Question: How do I get rid of the grey background in the plot below made using foll command in python matplotlib
'''
ax.bar(x_axis,bar_val,yerr=err_val,linewidth=0,width=0.2)
'''

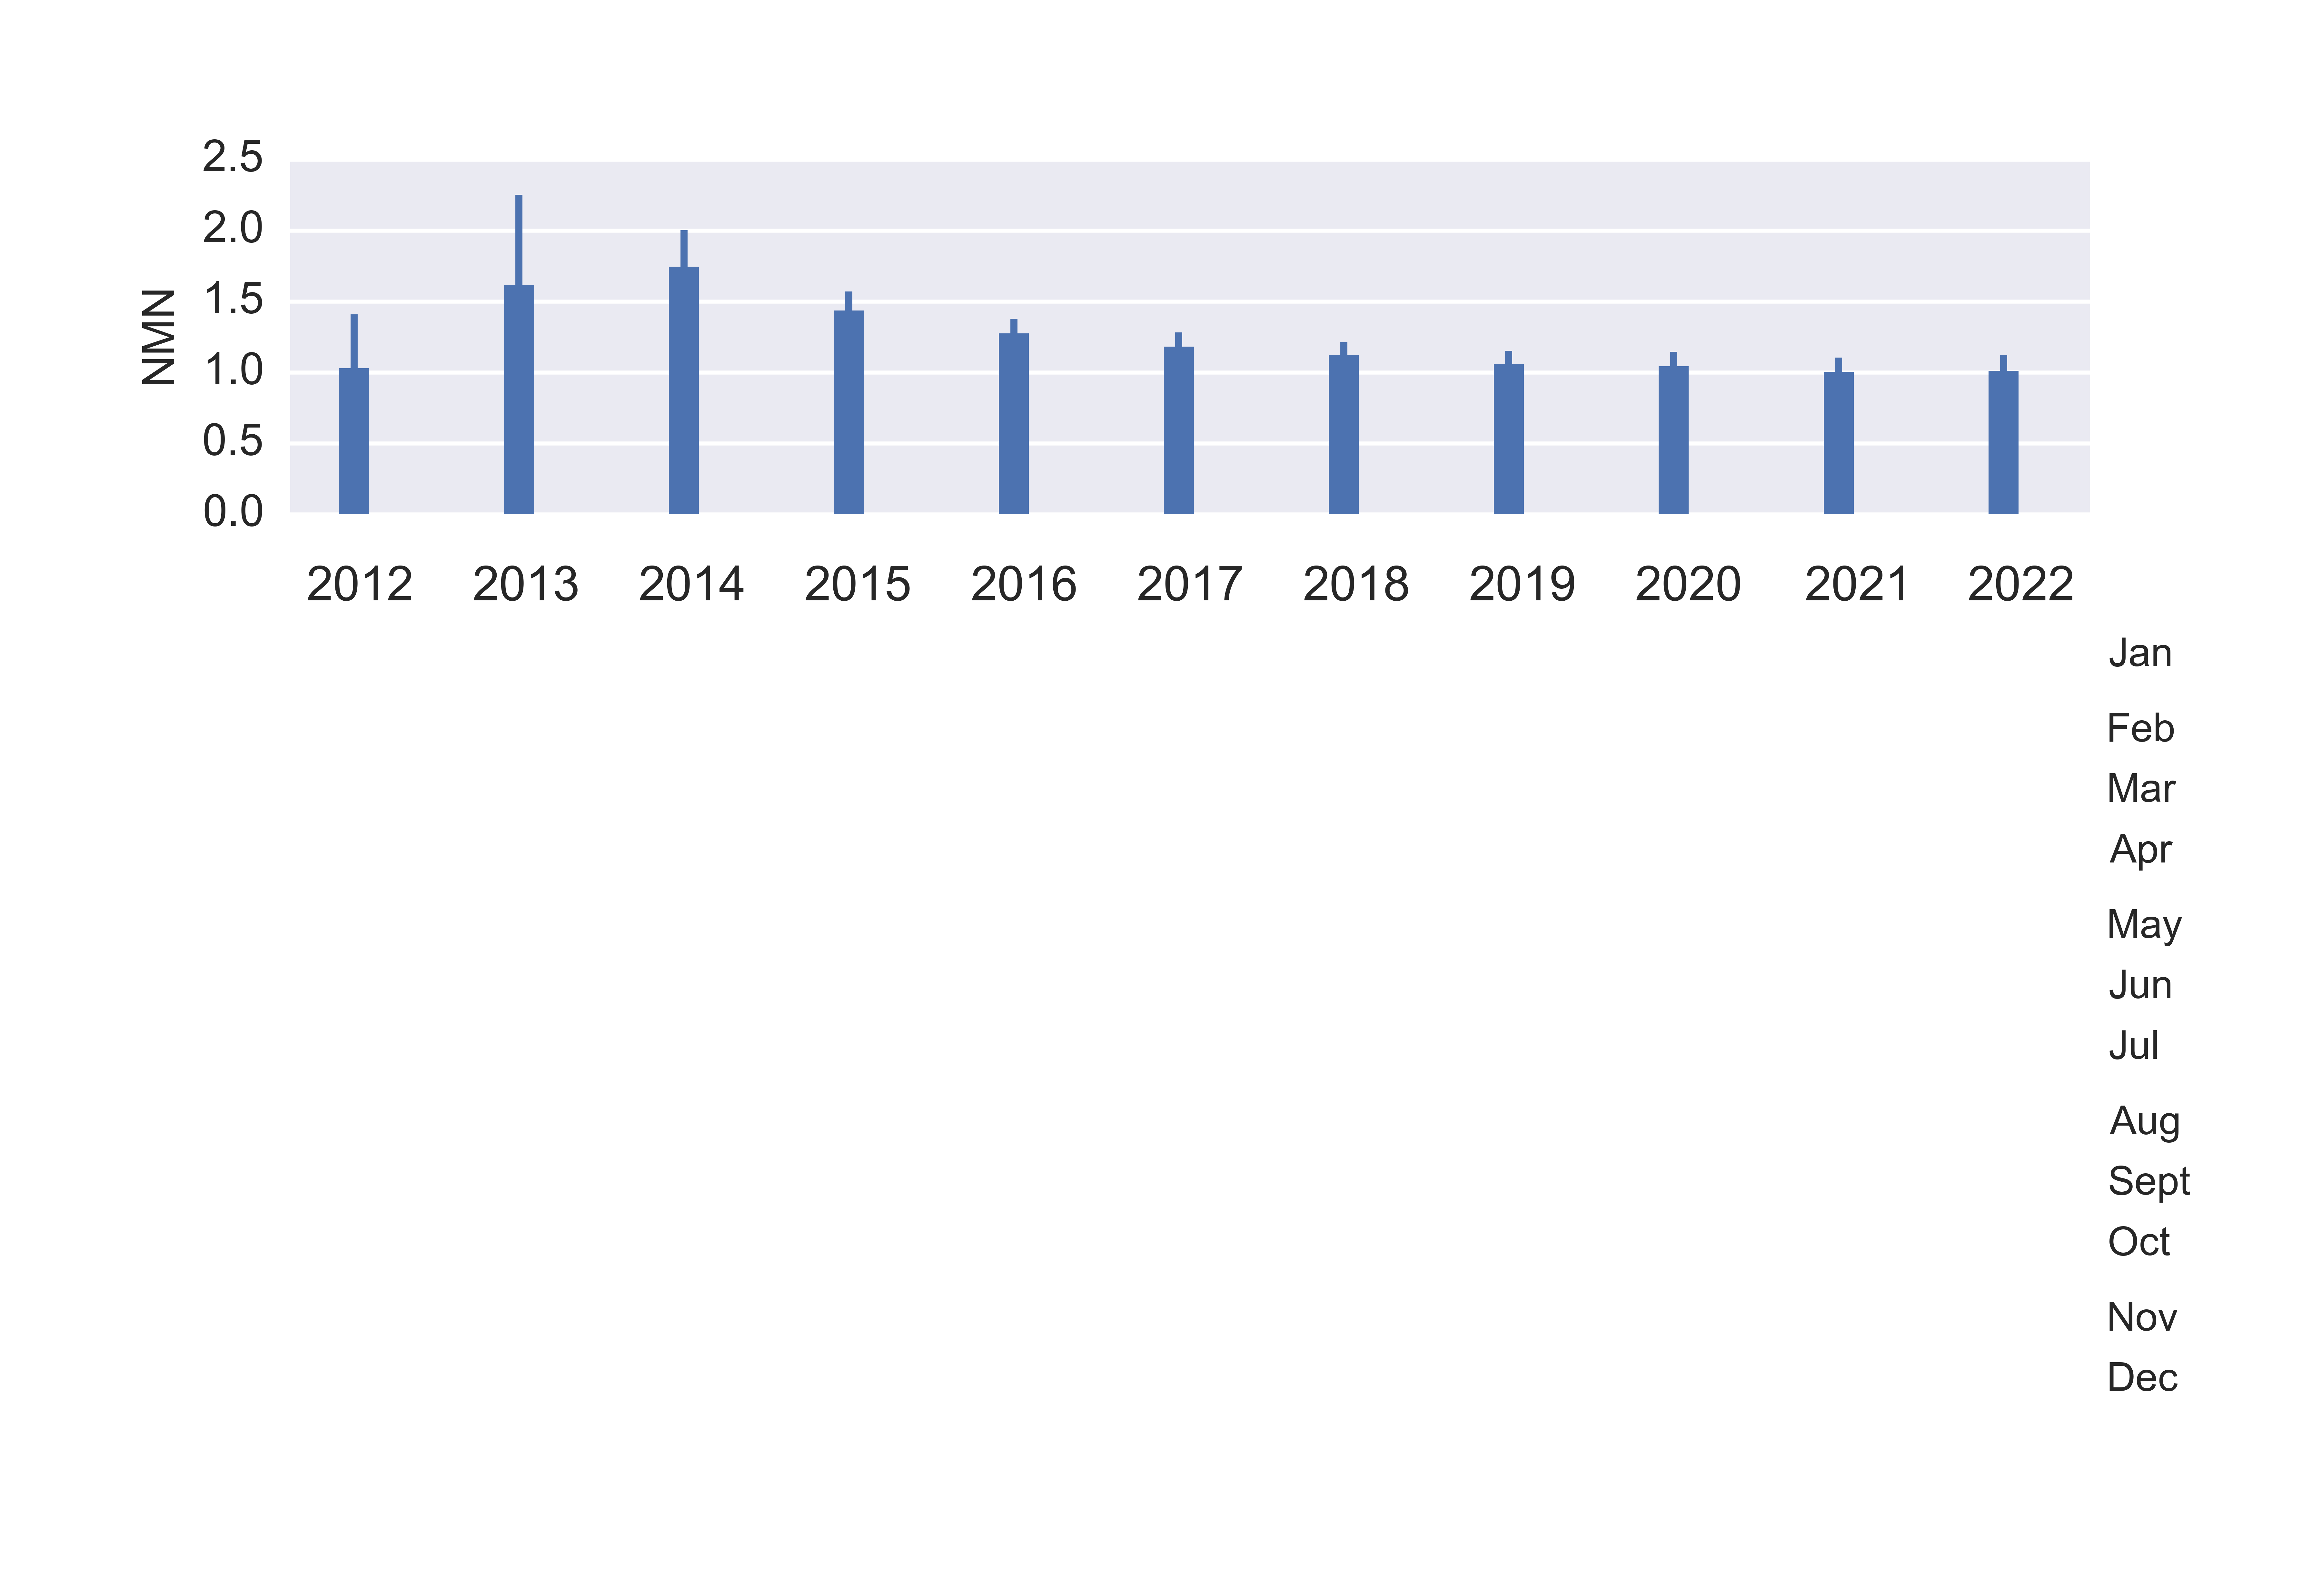
Answer: Firstly, I should point out that the grey background is not the default for matplotlib. Are you using something like seaborn, which (inappropriately, in my opinion) messes with matplotlib's defaults by default whenever you import it?
As I'm assuming ax is already your axis, you can just do:
'''
ax.set_axis_bgcolor('white')
'''